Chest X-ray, PA view. Patient: 59 years old, sex F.
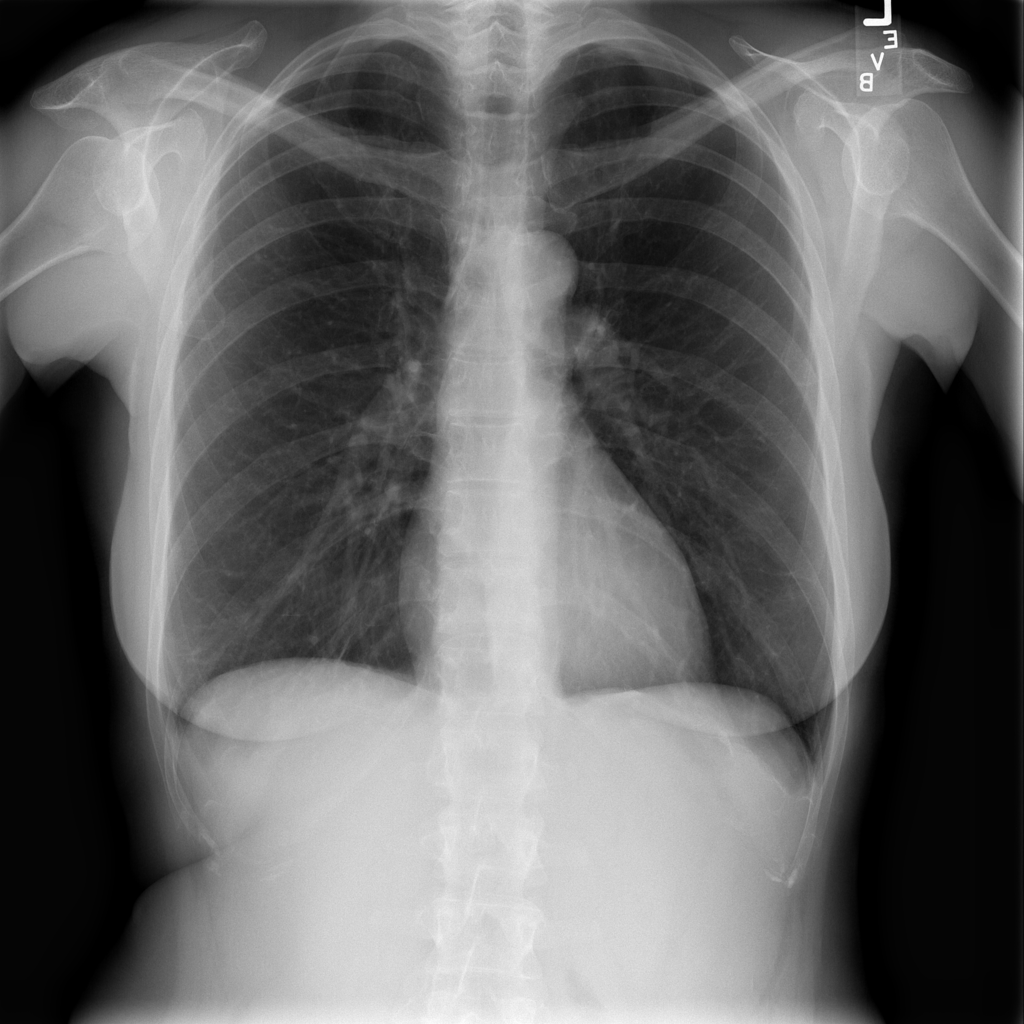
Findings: No Finding